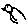
Label: bird